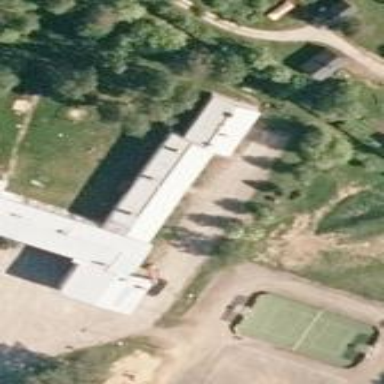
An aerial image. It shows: School building.